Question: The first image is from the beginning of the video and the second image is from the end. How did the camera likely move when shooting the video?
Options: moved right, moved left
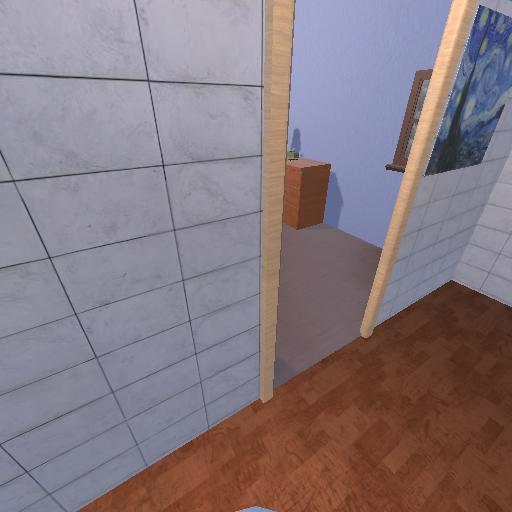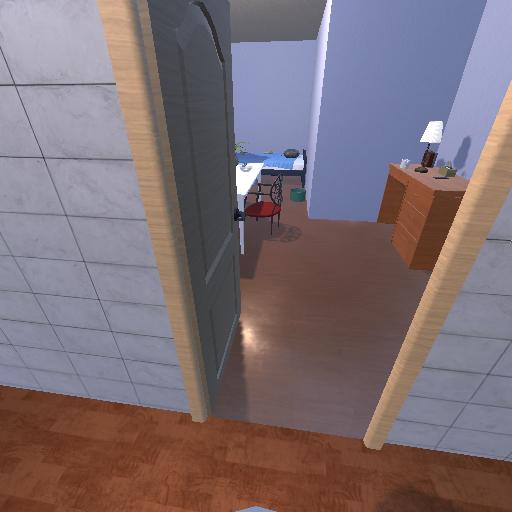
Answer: moved right